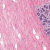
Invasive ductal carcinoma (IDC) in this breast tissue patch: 0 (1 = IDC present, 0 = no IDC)